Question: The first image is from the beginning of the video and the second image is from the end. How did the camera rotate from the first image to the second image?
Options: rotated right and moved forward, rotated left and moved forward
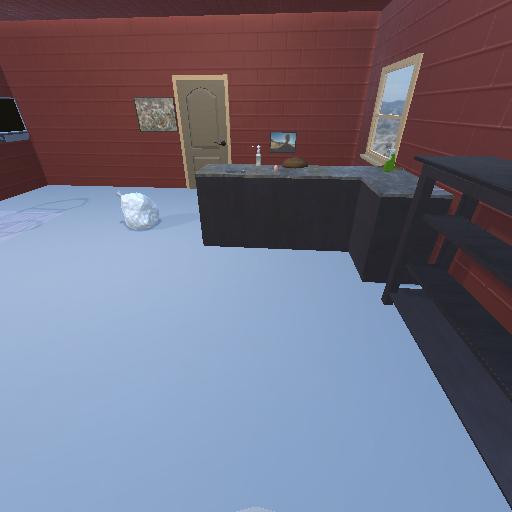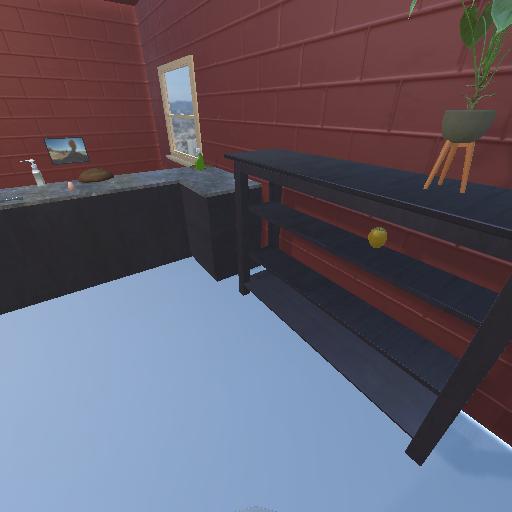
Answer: rotated right and moved forward